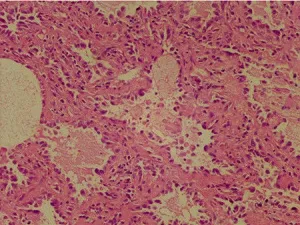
The pathological images of two GGOs show that the heteromorphic cells are arranged in the form of acini, the cells are dense, the nucleus is hyperchromatic, the cytoplasm is abundant and eosinophilic, peripheral fibrous tissue and lymphocyte proliferate. (C) Lesions in anterior basal segment of right lower lobe, HE x200.
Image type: pathology (h&e)